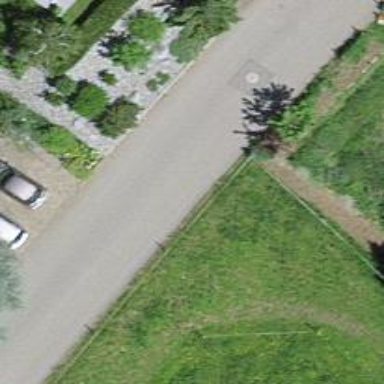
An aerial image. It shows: Smoothly paved residential road.